八年级 · 度量几何学
如图, $A B=7 \mathrm{~cm}, \angle C A B=\angle D B A=60^{\circ}, A C=5 \mathrm{~cm}$,

点 $P$ 在线段 $A B$ 上以 $2 \mathrm{~cm} / \mathrm{s}$ 的速度由点 $\mathrm{A}$ 向点 $B$ 运动, 同时点 $Q$ 在射线 $B D$ 上运动,

当点 $P$ 运动结束时, 点 $Q$ 随之结束运动, 当点 $P O$ 运动到某处时有 $\triangle A C P$ 与 $\triangle B P Q$ 全等,

则 $Q$ 的运动速度是 \$ \qquad \$ $\mathrm{cm} / \mathrm{s}$.

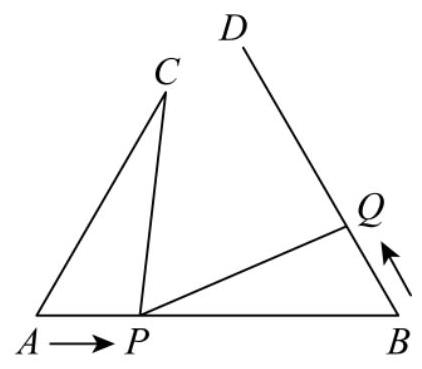
答案: 或 $\frac{20}{7}$